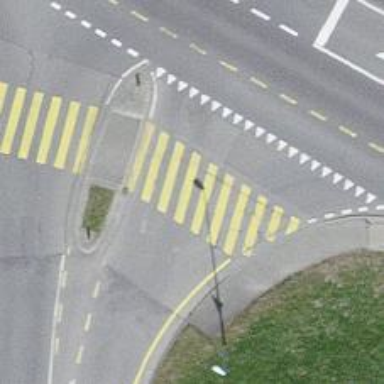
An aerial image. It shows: Uncontrolled zebra crossing with notable zebra markings.